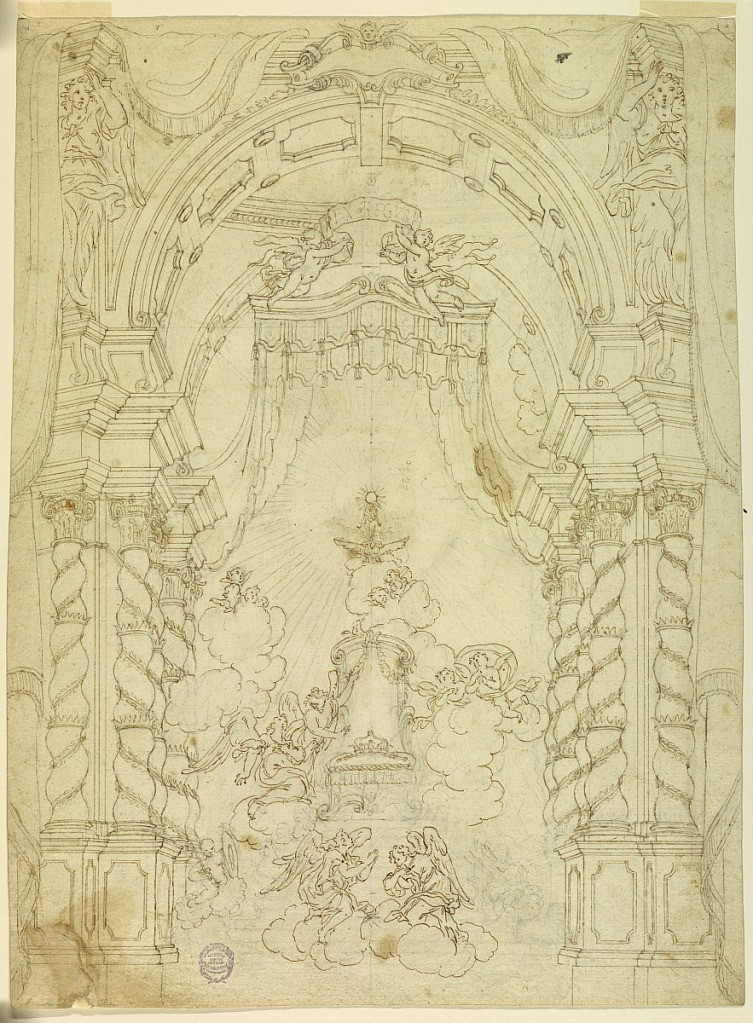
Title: Project for the “Machine” for the Exposition of the Monstrance
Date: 1725–1775
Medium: Pencil, pen, ink, paper
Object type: Drawing
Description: Vertical rectangle. The "stage" has the general form of a chapel, with twisted columns and curtain drawn aside. Inside a baldachino with two angels on top, support a scroll with REX REGVM. Upon clouds rests a throne, upon whose seat a crown lying upon crossed swords. Clouds with angels and cherubim surround it, referring the host in the monstrance standing above a bird with spread wings on top of the clouds.